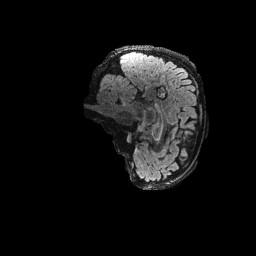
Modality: FLAIR
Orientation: sagittal
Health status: ill
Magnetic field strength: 3 T